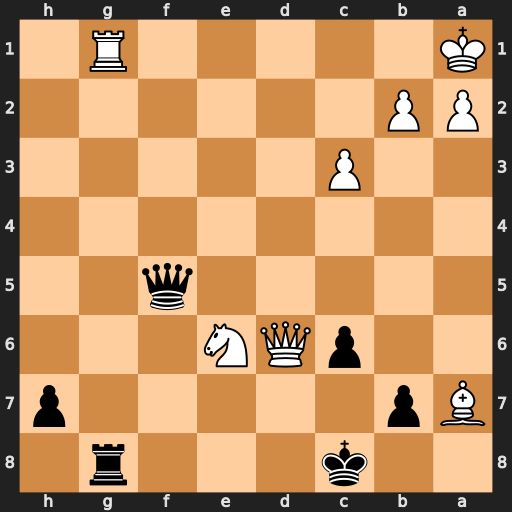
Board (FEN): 2k3r1/Bp5p/2pQN3/5q2/8/2P5/PP6/K5R1
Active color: b
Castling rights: -
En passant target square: -
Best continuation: Rxg1+ Bxg1 Qf1+ Qd1 Qxd1#